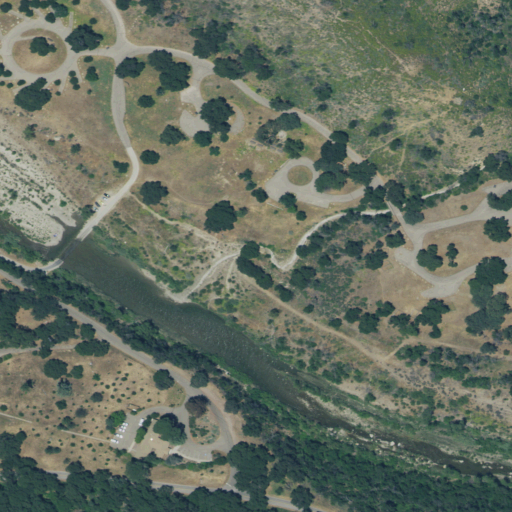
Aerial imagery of valley in California named Aliso Canyon containing open development, grassland, evergreen forest, herbaceous wetlands, woody wetlands, shrub, low intensity development, medium intensity development, and mixed forest